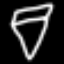
Label: diamond